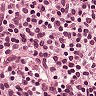
Metastatic tissue present: no